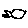
Label: fish